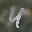
Label: 4